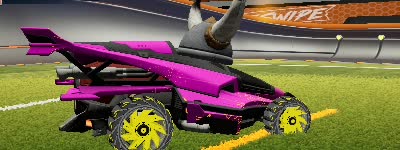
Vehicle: aftershock